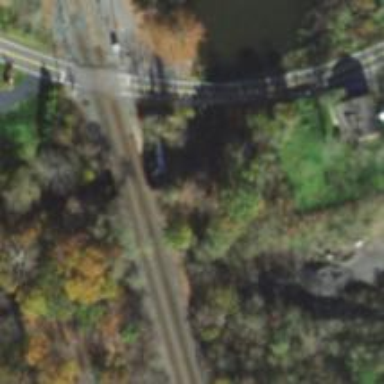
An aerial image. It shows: Bridge over railway siding.